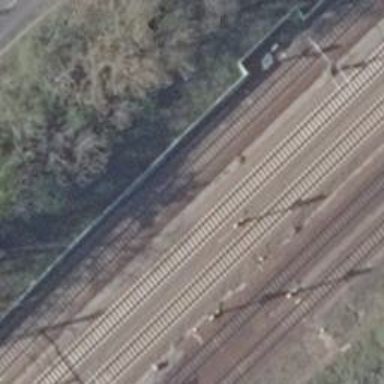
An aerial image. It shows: Railway signal.